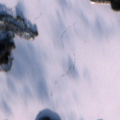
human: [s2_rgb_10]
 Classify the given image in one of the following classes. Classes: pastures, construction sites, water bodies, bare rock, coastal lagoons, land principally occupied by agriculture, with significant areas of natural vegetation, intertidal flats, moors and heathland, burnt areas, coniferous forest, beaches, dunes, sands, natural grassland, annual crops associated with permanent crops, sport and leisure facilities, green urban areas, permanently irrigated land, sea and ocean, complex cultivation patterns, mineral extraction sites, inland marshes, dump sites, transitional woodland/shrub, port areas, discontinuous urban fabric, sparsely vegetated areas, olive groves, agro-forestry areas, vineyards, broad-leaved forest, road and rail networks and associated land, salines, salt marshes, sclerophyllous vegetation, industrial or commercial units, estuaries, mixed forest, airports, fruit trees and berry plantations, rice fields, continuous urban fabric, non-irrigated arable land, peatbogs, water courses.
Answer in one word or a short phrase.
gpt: coniferous forest, water bodies